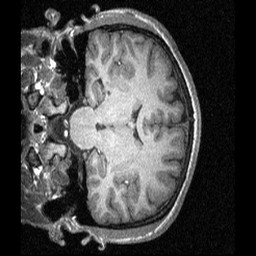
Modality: T1w
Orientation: coronal
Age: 20
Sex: male